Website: walmart
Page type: payment
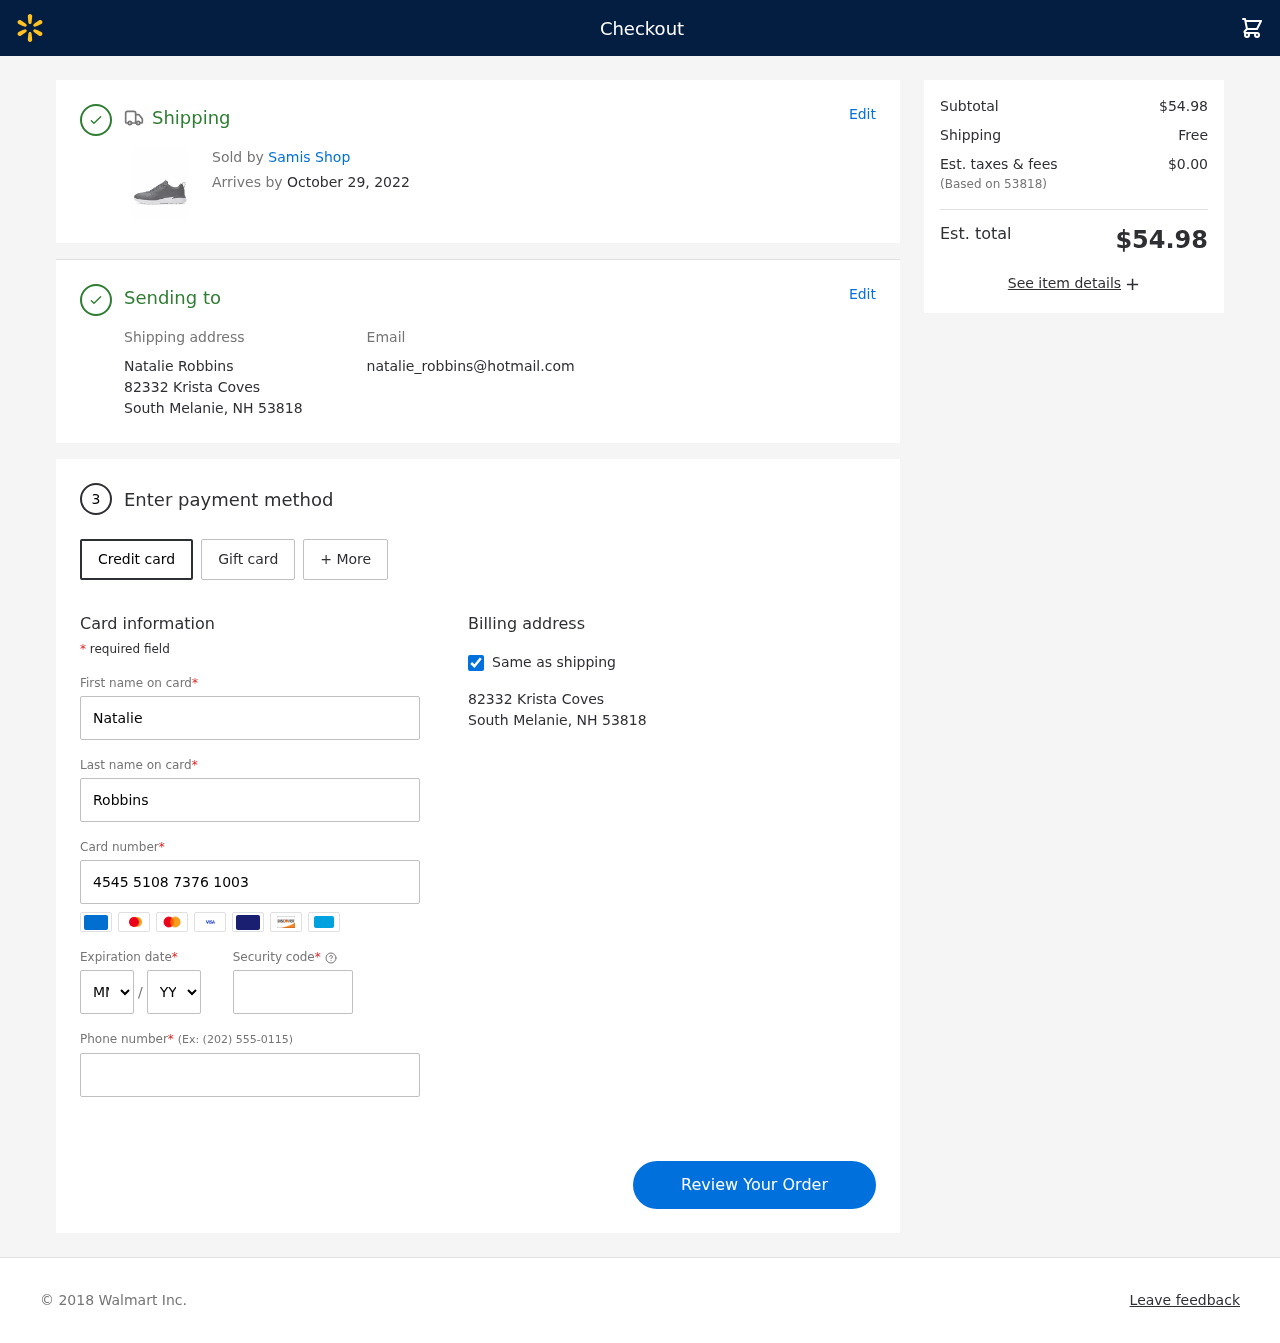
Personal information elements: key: PII_CARD_CVV
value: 980
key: PII_CARD_EXPIRY_MONTH
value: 06
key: PII_CARD_EXPIRY_YEAR
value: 27
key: PII_CARD_NUMBER
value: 4545 5108 7376 1003
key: PII_CITY_STATE_ZIP
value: South Melanie, NH 53818
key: PII_EMAIL
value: natalie_robbins@hotmail.com
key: PII_FIRSTNAME
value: Natalie
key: PII_FULLNAME
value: Natalie Robbins
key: PII_LASTNAME
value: Robbins
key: PII_PHONE
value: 2008743310
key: PII_POSTCODE
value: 53818
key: PII_STREET
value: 82332 Krista Coves
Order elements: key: ORDER_DELIVERY_DATE
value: October 29, 2022
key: ORDER_SUBTOTAL
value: $54.98
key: ORDER_SHIPPING_COST
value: Free
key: ORDER_TAX
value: $0.00
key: ORDER_TOTAL
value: $54.98